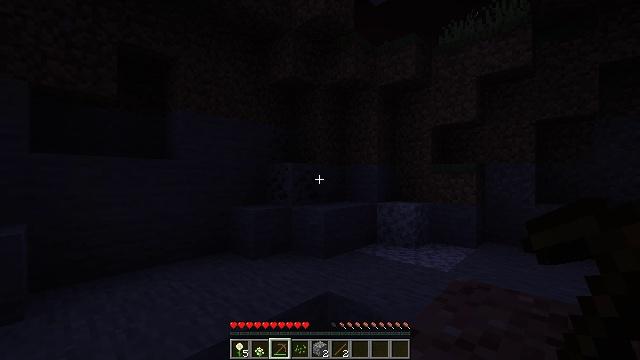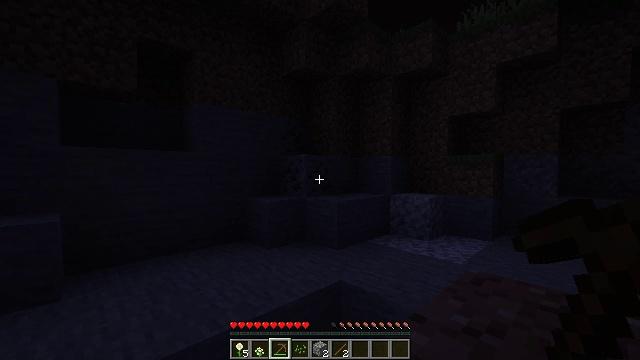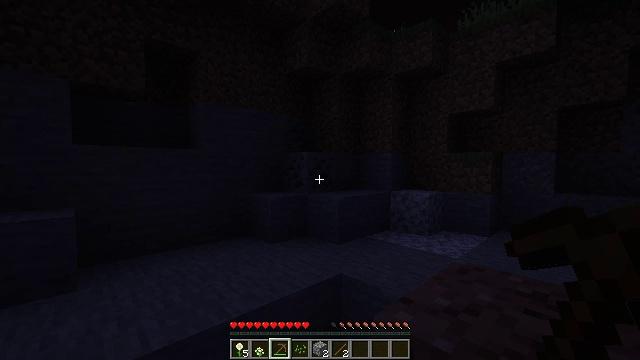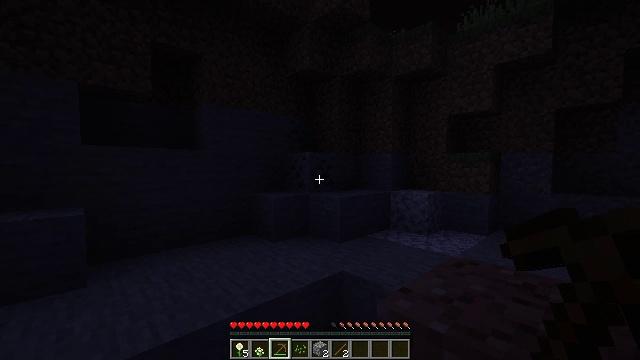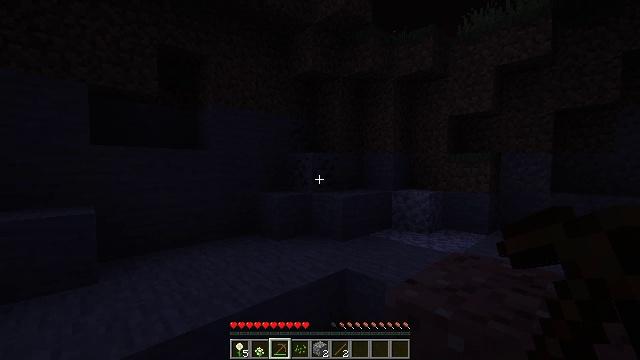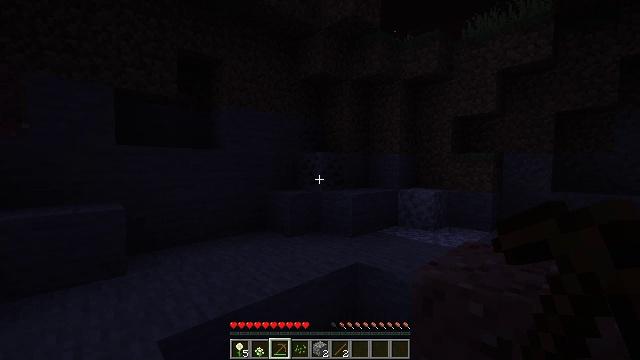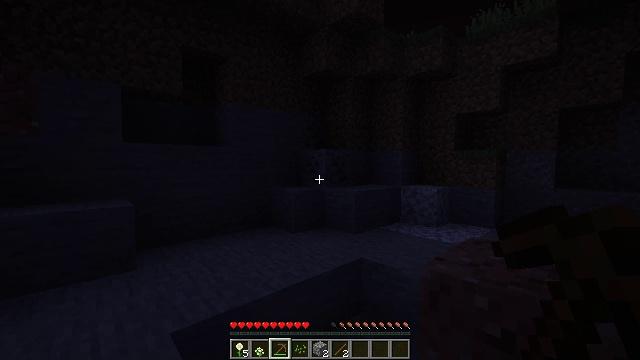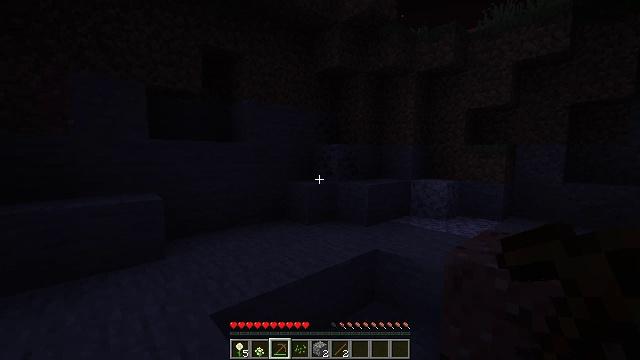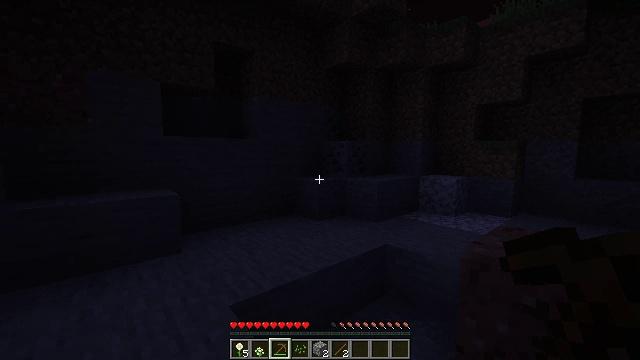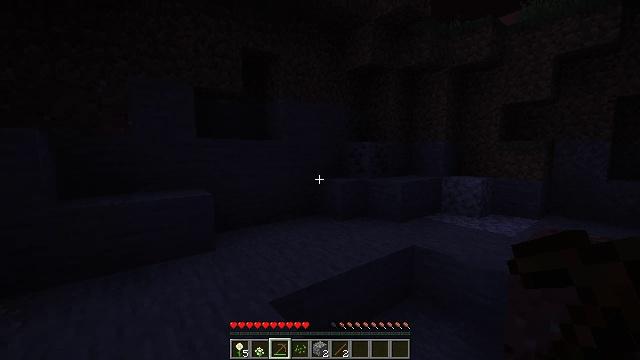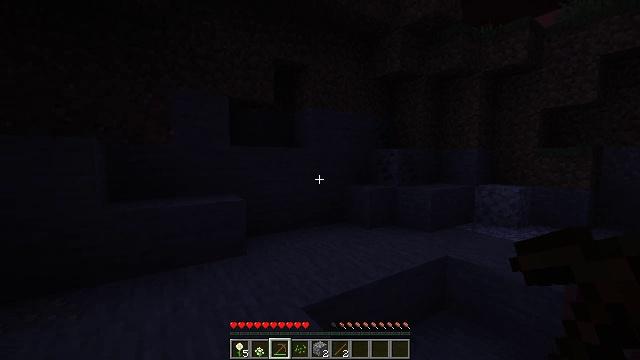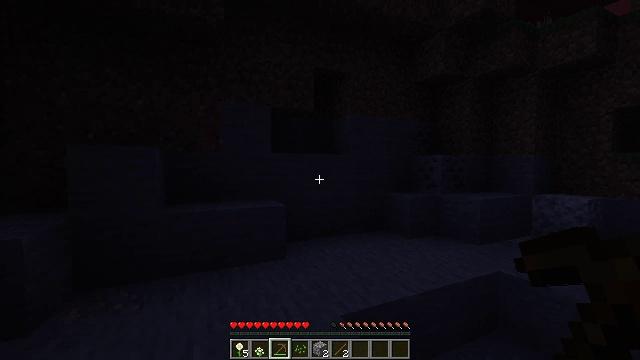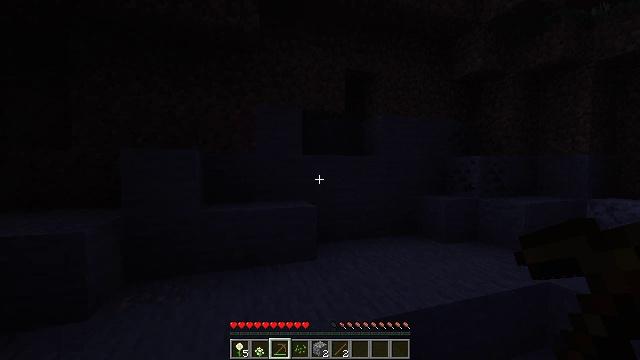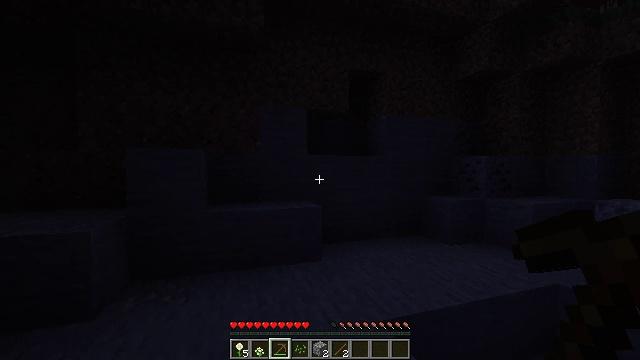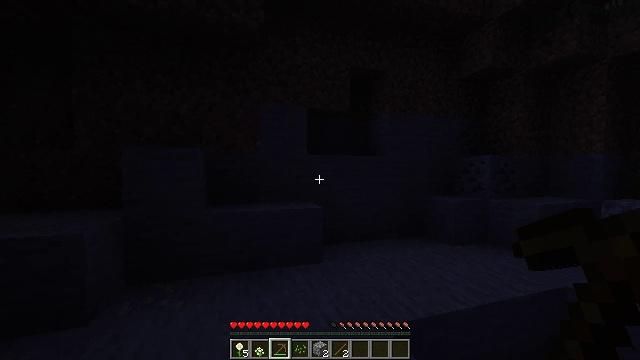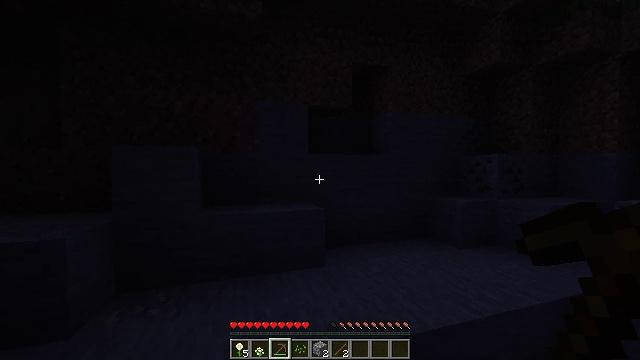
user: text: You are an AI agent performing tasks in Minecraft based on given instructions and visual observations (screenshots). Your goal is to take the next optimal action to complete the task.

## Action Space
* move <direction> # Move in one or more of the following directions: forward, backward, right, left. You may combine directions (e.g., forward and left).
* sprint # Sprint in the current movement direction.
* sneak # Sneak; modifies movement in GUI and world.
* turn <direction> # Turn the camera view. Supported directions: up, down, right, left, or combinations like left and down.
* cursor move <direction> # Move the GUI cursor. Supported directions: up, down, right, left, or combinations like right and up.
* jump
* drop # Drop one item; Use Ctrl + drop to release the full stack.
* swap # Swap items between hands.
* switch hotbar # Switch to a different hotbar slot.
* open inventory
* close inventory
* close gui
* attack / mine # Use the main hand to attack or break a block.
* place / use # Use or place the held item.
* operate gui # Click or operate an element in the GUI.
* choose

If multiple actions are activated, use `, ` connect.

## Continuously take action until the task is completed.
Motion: motion action
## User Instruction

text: Extract coal from the ore block.
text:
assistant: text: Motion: move back, turn left and down
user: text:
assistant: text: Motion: move back
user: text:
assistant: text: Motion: move back and move left
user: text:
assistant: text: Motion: move back and move left
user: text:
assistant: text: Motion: move back and move left
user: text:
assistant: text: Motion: move back and move left
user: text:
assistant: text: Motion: move back and move left, turn down
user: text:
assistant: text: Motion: move left, turn left
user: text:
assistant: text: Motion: move left, turn left
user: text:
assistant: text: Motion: turn left and up
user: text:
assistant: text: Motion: turn left and up
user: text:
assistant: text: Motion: turn left
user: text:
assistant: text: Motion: move forward
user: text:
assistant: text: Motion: move forward
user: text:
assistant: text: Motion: move forward
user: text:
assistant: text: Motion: move forward
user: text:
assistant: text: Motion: move forward
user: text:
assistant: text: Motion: move forward
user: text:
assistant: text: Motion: move forward
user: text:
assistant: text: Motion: move forward
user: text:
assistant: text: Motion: move forward, turn down
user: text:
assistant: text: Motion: move forward, turn right and down
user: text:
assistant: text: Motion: move forward, turn right and down
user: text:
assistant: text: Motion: move forward, turn right
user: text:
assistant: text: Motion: move forward, turn right
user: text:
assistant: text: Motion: move forward, turn right
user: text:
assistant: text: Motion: move forward, turn right
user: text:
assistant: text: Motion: move forward, turn right and up
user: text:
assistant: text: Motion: move forward, turn right and up
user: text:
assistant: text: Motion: move forward, turn right and up